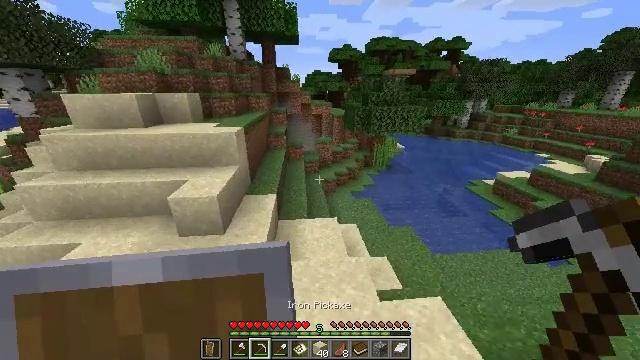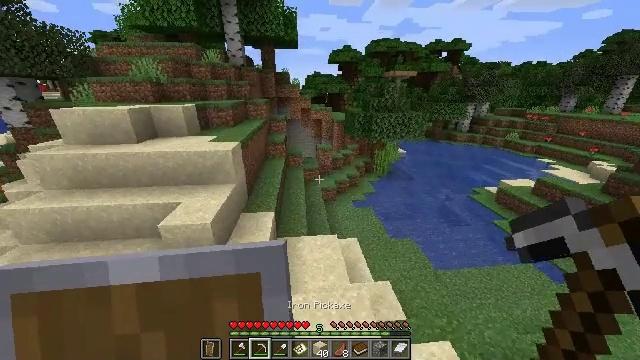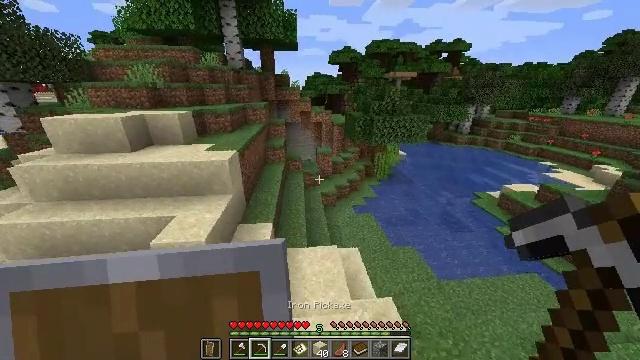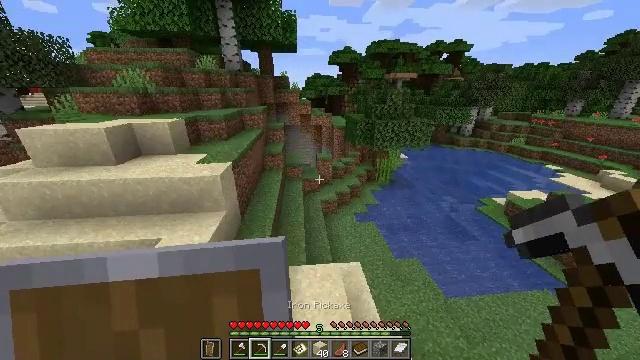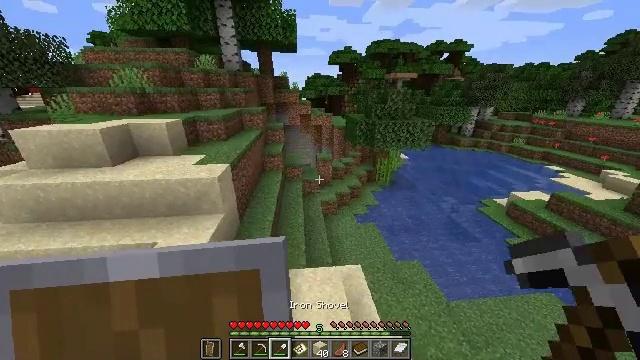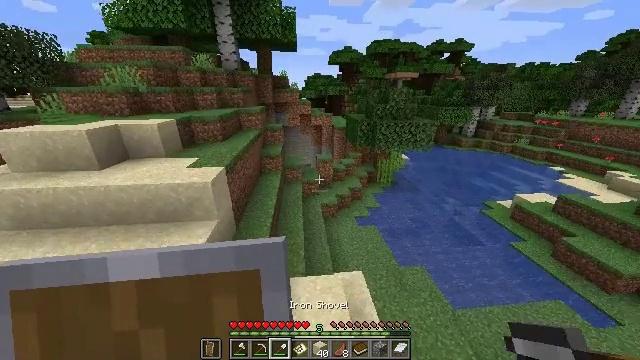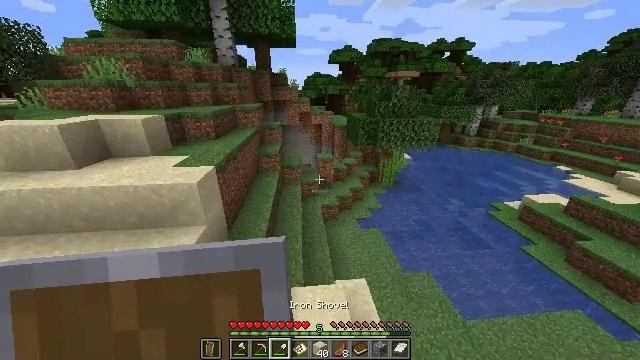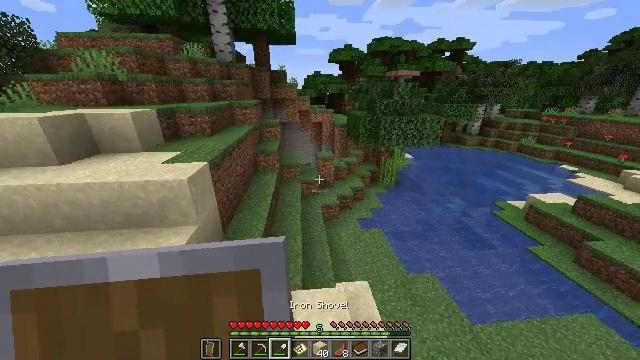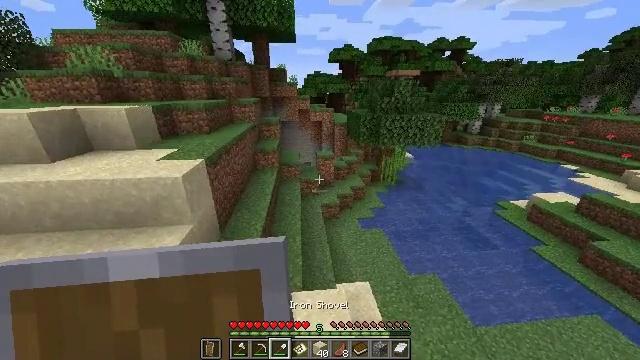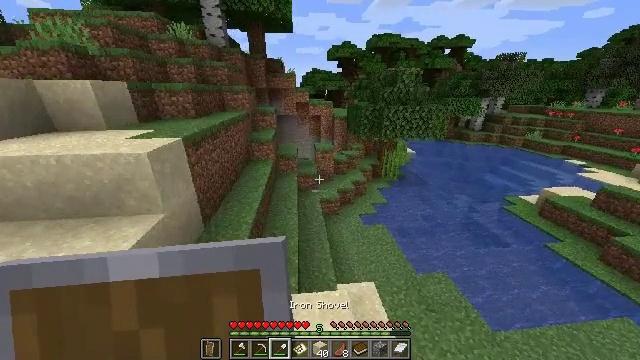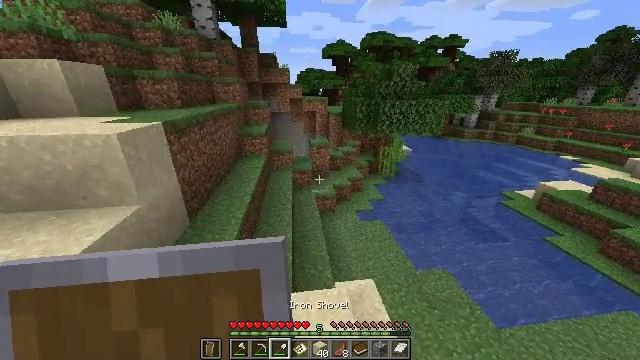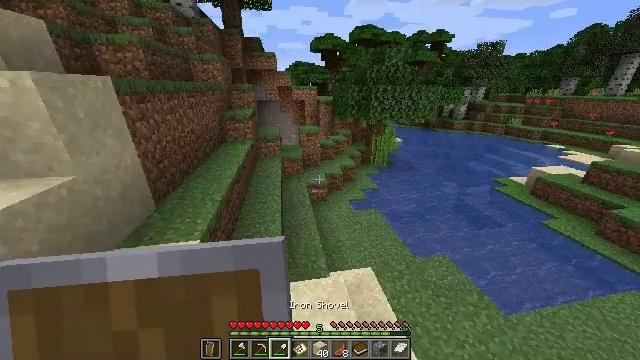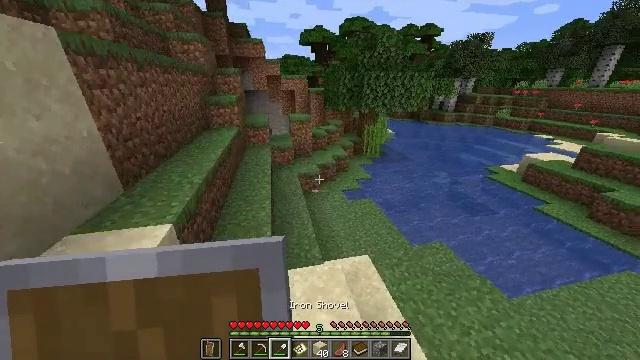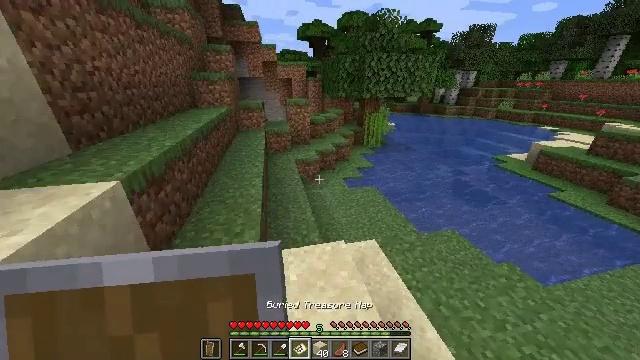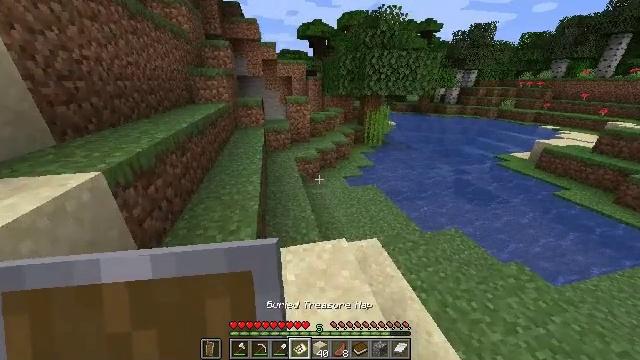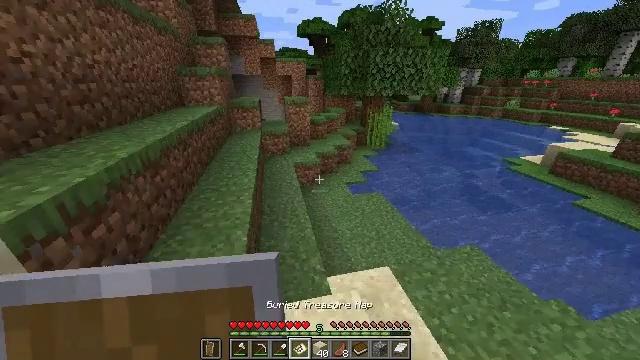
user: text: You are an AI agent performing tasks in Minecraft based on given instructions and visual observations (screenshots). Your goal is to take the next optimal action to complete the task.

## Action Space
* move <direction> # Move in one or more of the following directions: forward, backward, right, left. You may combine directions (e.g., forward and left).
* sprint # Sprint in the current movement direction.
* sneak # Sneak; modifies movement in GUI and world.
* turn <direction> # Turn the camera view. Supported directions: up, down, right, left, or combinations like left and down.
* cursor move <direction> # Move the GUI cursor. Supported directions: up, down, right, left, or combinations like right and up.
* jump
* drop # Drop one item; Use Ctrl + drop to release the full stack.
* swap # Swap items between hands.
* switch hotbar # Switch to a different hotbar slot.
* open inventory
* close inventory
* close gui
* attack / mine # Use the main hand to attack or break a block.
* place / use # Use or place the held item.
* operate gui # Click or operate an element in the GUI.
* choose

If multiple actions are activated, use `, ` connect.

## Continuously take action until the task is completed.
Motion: motion action
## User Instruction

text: Remove a filled map from the inventory.
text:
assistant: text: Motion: move forward, jump
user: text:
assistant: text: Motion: move forward, jump
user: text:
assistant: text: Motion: move forward, jump
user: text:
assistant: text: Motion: move forward, jump
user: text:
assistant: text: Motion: move forward, jump
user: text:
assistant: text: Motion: move forward, jump
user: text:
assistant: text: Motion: move forward, jump
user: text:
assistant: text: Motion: move forward, jump
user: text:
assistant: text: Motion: move forward
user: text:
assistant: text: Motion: move forward, turn right
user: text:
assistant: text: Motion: move forward, turn right
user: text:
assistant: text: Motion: move forward, turn right and down
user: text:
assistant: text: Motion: move forward
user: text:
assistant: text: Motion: move forward
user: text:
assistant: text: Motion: move forward
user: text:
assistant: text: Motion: move forward, sprint
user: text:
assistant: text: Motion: move forward, sprint
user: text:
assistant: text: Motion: move forward, sprint
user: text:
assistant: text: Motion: move forward, sprint
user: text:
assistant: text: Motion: move forward, sprint
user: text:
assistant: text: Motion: move forward, sprint
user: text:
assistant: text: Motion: move forward, sprint
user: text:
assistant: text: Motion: move forward, sprint, turn right
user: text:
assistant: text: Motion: move forward, sprint
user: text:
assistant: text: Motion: move forward, sprint
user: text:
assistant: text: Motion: move forward, sprint
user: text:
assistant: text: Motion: move forward, sprint
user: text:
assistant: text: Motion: move forward and move right, sprint
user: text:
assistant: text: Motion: move forward and move right, sprint, turn right
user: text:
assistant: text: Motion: move forward and move right, sprint